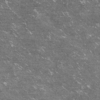
Label: not_dusty